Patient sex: F
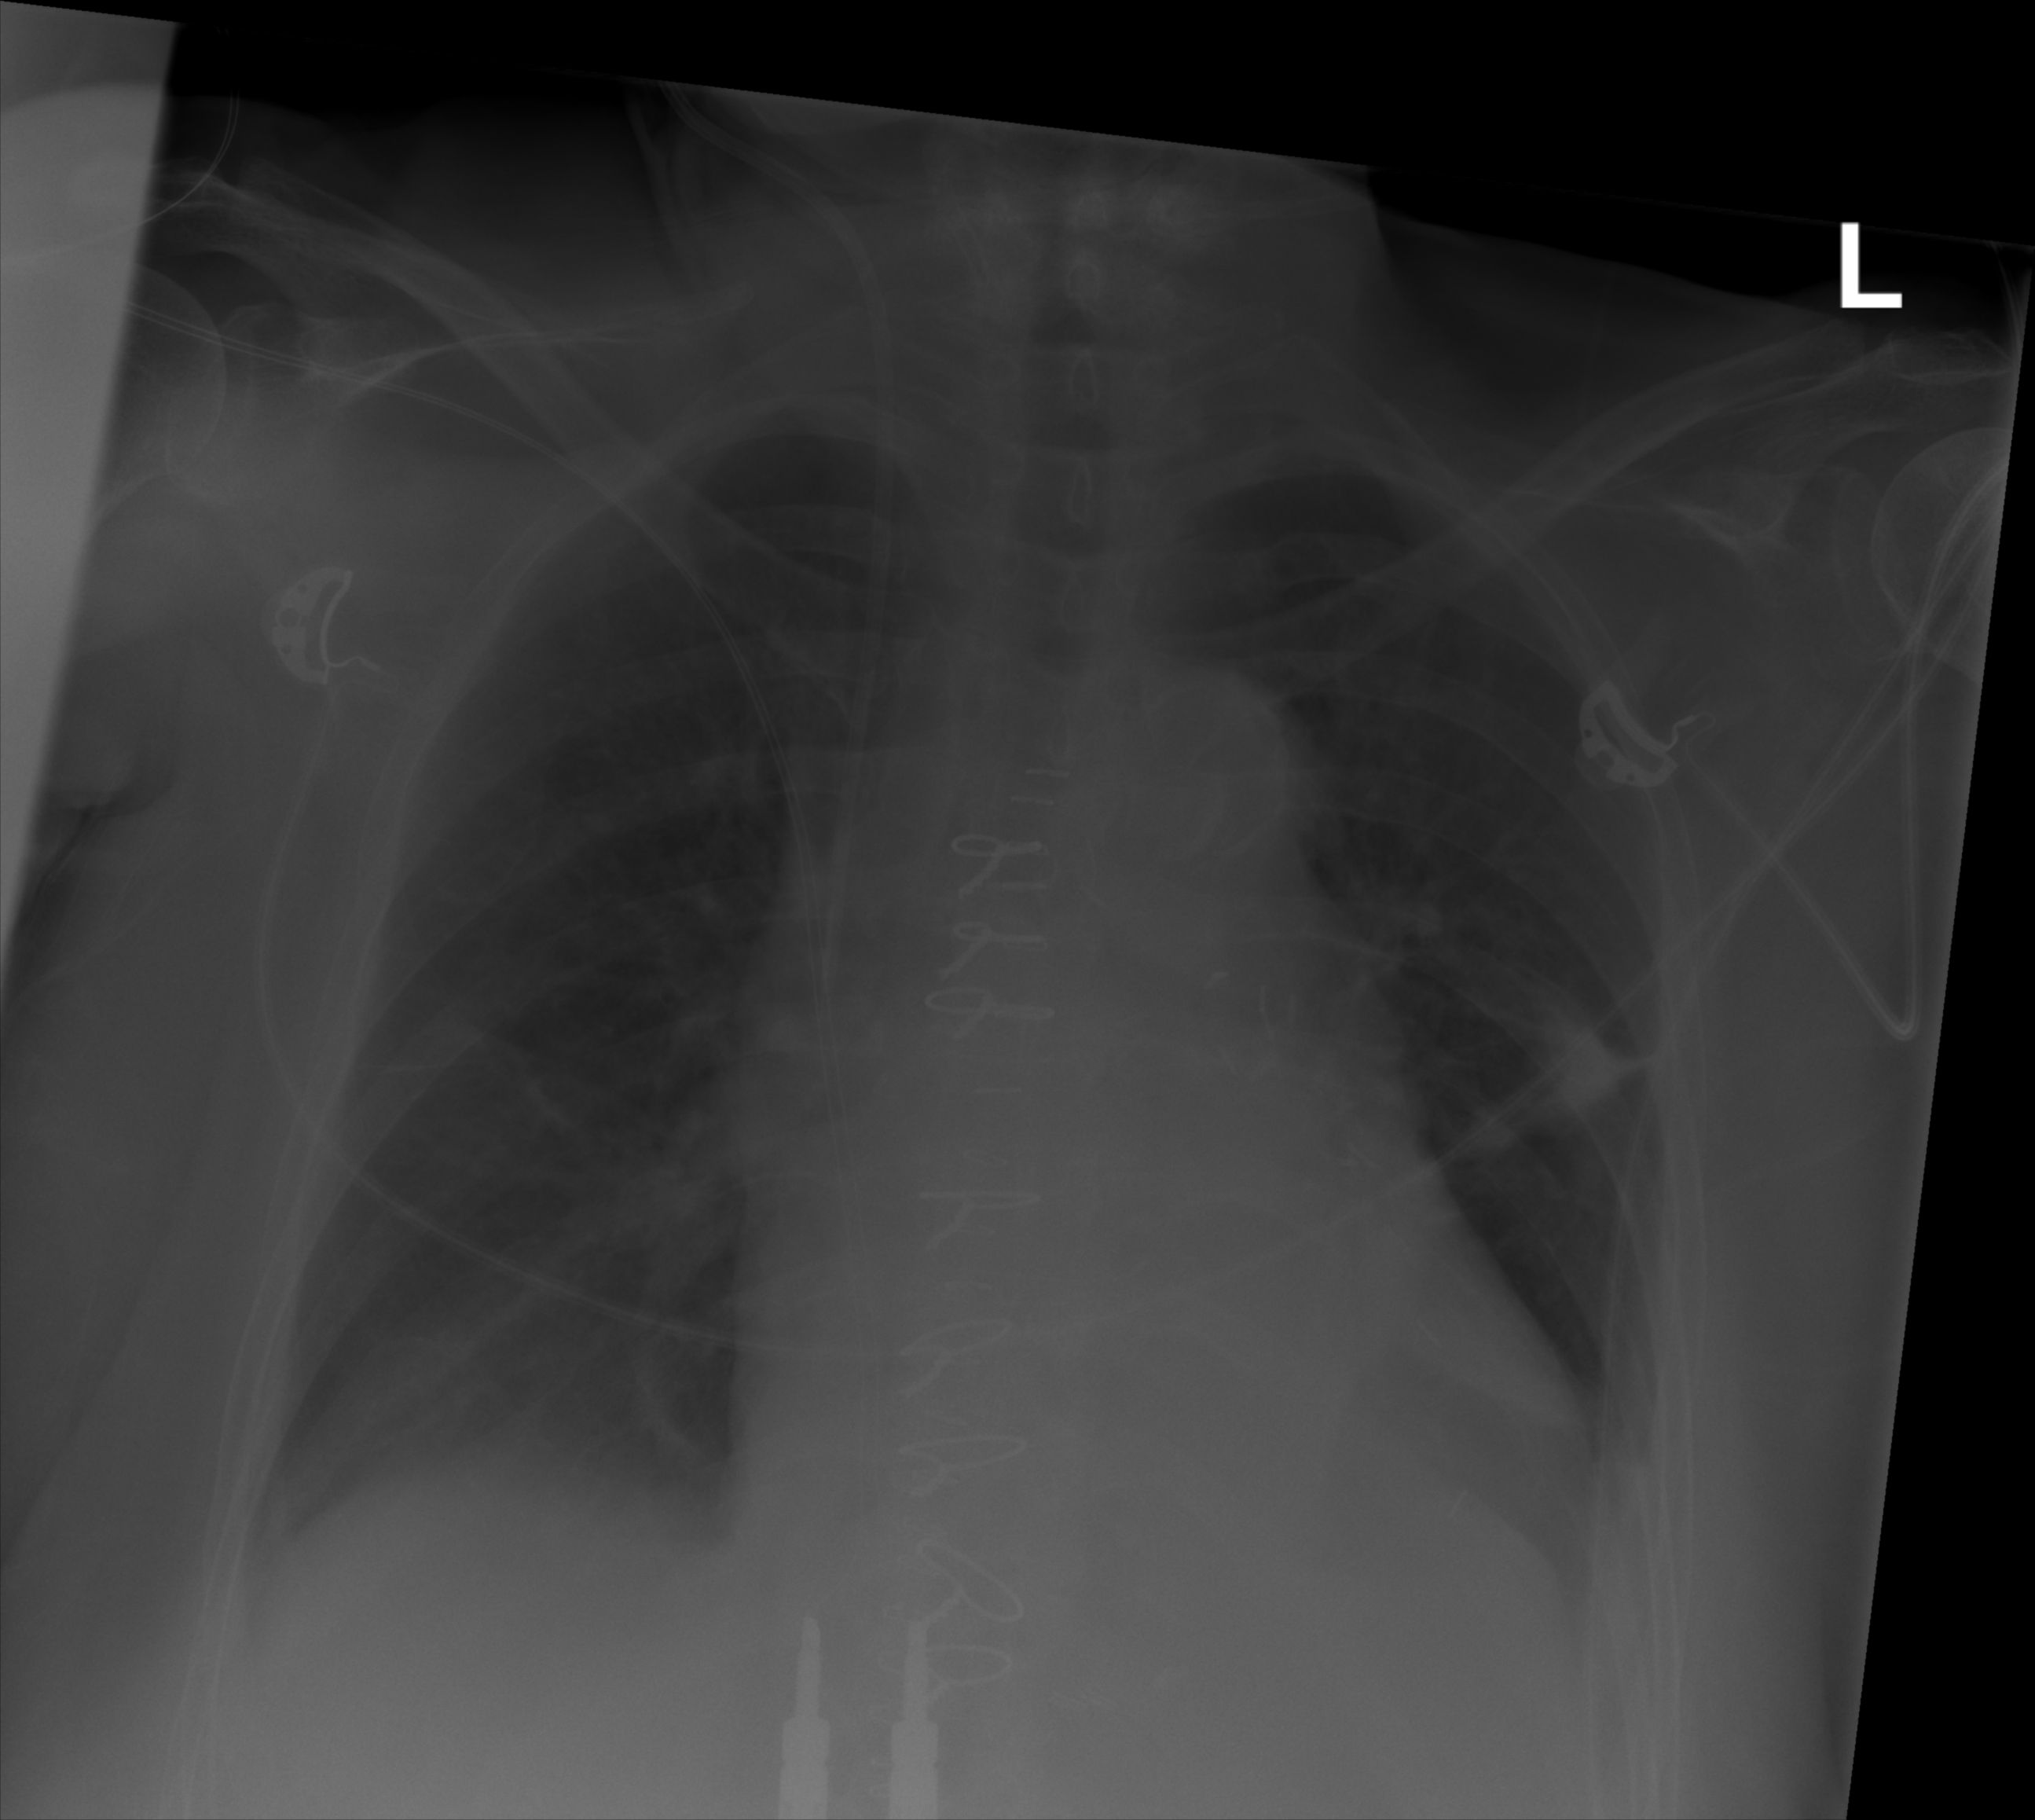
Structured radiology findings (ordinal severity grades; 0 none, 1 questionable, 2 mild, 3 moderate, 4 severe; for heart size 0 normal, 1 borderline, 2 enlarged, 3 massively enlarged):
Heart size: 2
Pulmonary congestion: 0
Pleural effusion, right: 0
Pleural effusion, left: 2
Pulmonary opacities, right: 0
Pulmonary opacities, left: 0
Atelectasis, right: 2
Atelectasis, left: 2